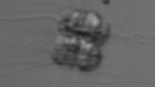
Label: Leptocylindrus_mediterraneus